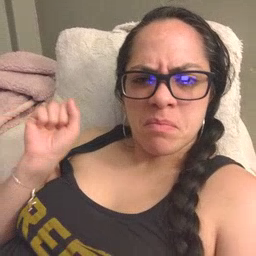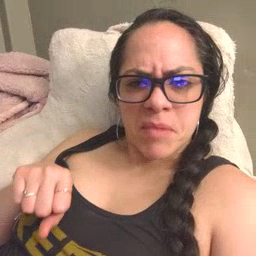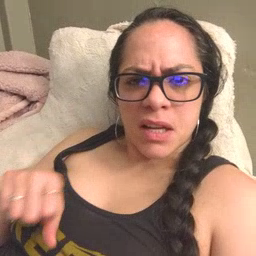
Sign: can